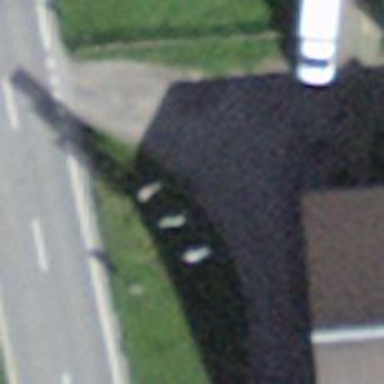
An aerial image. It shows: Flagpole used for advertising purposes.